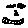
Label: smiley face